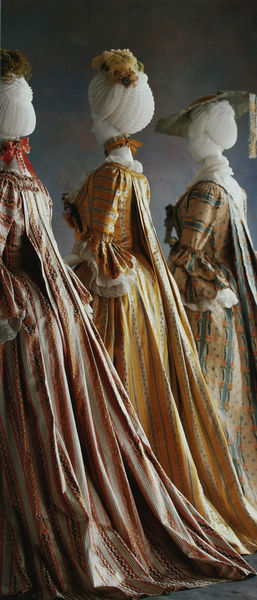
Titel: Kleider (Robes à la francaise)
Standort: Kyoto (Japan)
Institution: Kyoto Costume Institute
Schlagwörter: blau, feder, kopf, umhang, weiß, frauen, gelb, grün, ausschnitt, blumen, damen, femmes, frisuren, grau, hintergrund, hut, hüte, kleid, kleider, orange, rücken, dame, rot, schleier, ball, beige, haube, mode, muster, rock, schleife, tanz, arme, barock, falten, federn, haarschmuck, kleidung, kragen, lang, silber, ärmel, hals, spiegel, gewand, gold, haare, stoff, stoffe, drei, spitzen, schleifen, dekollete, locke, locken, rokoko, rosa, seide, perücke, goldfarben, schleppe, taille, dutt, japan, rückenansicht, modell, halsband, schleppen, kette, figuren, france, jaune, noeud, vert, floral, gestreift, streifen, robe, edel, rüsche, rüschen, halsschmuck, masche, foto, fotografie, gemustert, cour, blanc, chapeau, kleiderpuppen, modelle, puppe, puppen, photo, tracht, rückansicht, mittelalter, dos, rouge, kostüme, lock, golden, aristocrate, femme, gewebe, perücken, bänder, textil, fleurs, kopfschmuck, turban, krinoline, turbane, schutz, roben, längsstreifen, brockat, broderie, collier, costume, photographie, halsbänder, plume, dunkeö, rose, histoire, museeum, dore, motifs, kyoto, kleiderpuppe, costumes, dentelle, manche, mannequin, soie, chapeaux, marbre, robes, rococo, perruque, révolution, tissu, realien, etoffe, corset, noblesse, musée, statues, berlin, tageskleider, coiffes, kapan, mannequins, damenbekleidung, long, bandes, noble, toupet, perruques, épaule, manches, ruban, lumières, or, parücen, rubans, corsage, äörmel, spitzenm, traine, élégance, klöeider, afrikanische frauen, nobles, parrure, brodé, prfil, longue, robe watteau, belgique, soierie, fanfreluche, marie-antoinette, jabot, xviii eme, sequin, roces, traînes, robe de cour, tokyo, schlewifen